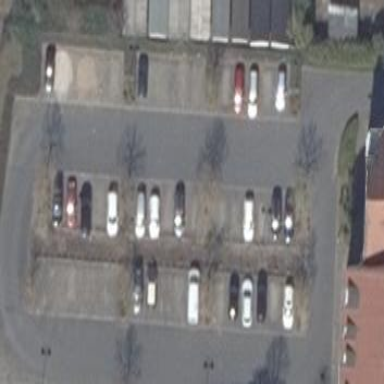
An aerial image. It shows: Parking area with surface.